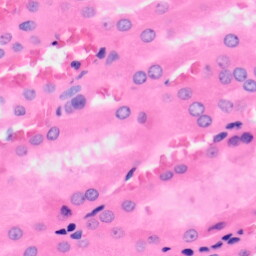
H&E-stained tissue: Kidney